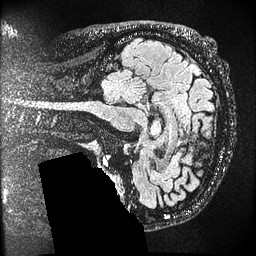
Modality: FLAIR
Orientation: sagittal
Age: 29
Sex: male
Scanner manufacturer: ge
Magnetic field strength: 3 T
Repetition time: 4.802 s
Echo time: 0.1164 s